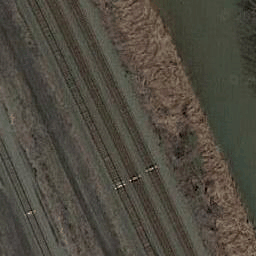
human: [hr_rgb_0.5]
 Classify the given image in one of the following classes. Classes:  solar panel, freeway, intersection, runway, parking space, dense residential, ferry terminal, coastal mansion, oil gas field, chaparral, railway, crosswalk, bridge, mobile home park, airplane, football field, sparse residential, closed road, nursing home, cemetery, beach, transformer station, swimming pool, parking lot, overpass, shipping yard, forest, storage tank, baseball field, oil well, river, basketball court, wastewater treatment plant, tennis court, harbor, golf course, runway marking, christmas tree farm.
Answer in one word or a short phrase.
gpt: railway